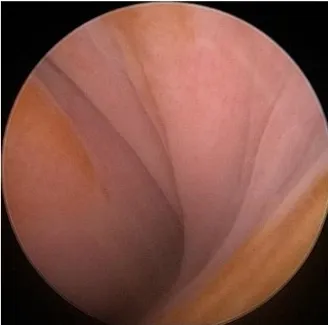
Images obtained via hysteroscopy. B) Absence of bulging on the left lateral wall of the vagina (dashed line) or its recess.
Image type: endoscopy (other_endoscopy)